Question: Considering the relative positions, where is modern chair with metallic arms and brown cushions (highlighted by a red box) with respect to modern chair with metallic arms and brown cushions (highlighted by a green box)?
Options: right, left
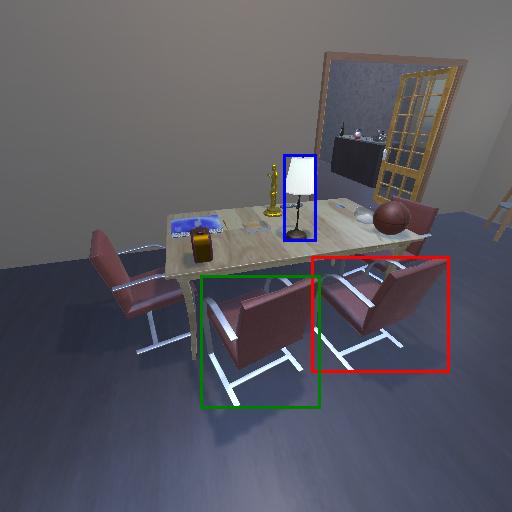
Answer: right